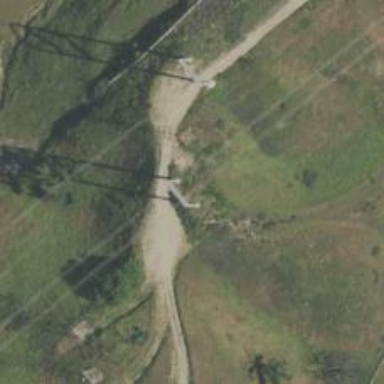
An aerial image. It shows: H-frame power tower.